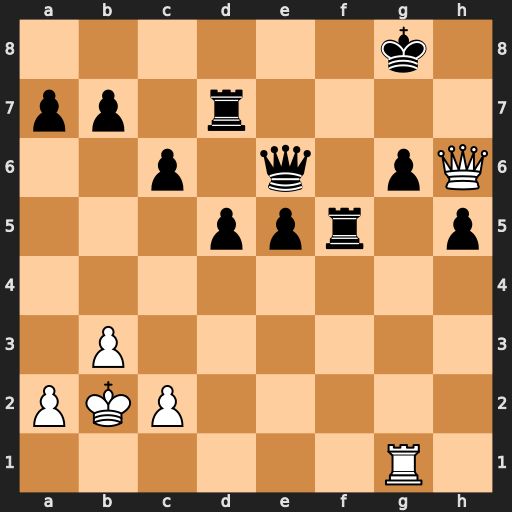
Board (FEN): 6k1/pp1r4/2p1q1pQ/3ppr1p/8/1P6/PKP5/6R1
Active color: w
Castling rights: -
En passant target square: -
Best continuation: Rxg6+ Qxg6 Qxg6+ Rg7 Qxf5